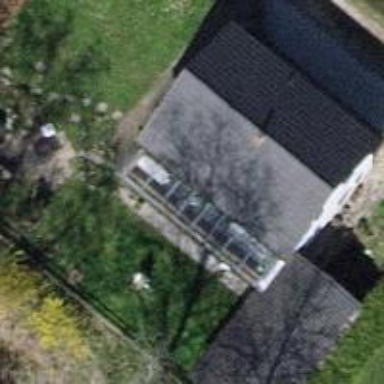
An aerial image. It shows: Simple and straightforward house.